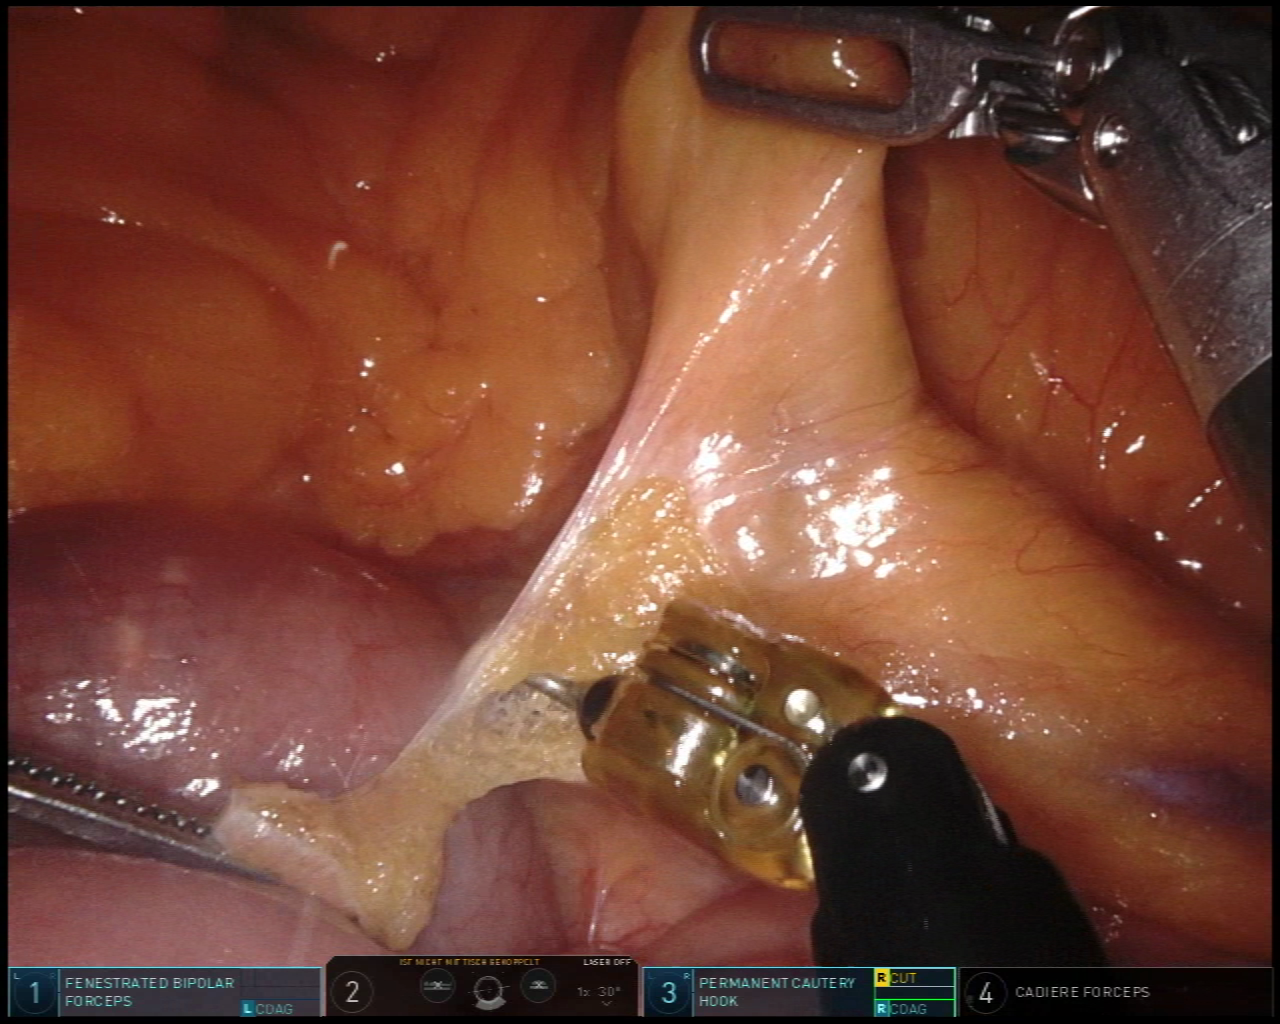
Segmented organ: intestinal_veins
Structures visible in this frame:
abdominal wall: no
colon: no
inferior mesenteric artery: no
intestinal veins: yes
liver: no
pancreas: no
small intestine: yes
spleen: no
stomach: no
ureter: no
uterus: no
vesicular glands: no